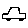
Label: car